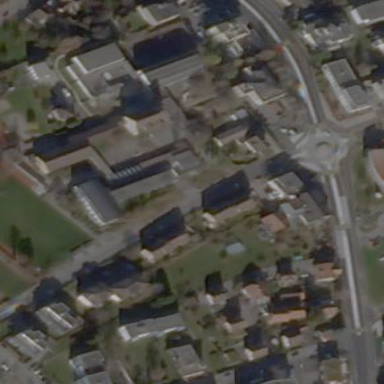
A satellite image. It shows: School.